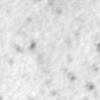
Label: no_change